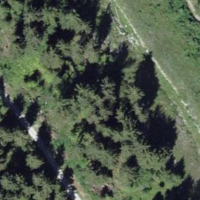
EUNIS habitat code: 43
Species observed at this site:
Petasites albus